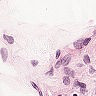
Metastatic tissue present: no